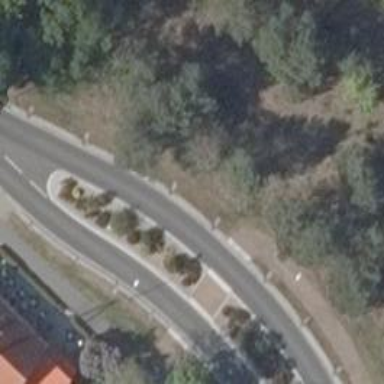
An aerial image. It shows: Chicane for traffic calming.